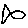
Label: fish